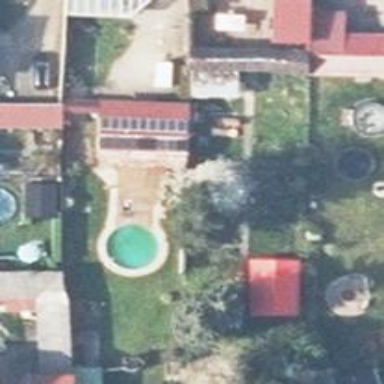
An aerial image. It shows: Swimming pool located in leisure land.